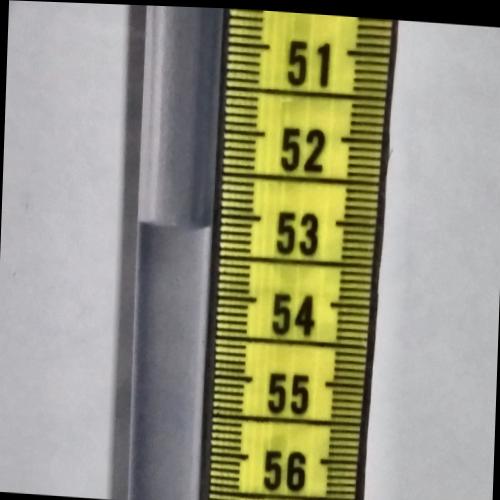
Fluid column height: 53.2 cm